Question: I'm trying to implement animated logo wich consist of two ImageView inside RelativeLayout. One is logo icon and other is "rays" behind it. "Rays" can be 3x larger then logo. I want to be able to set dimensions for it compound view (for example 200dp x 200dp), and let logo stretch this area, and rays to go beyond it. Is it possible?
Thank you in advance.

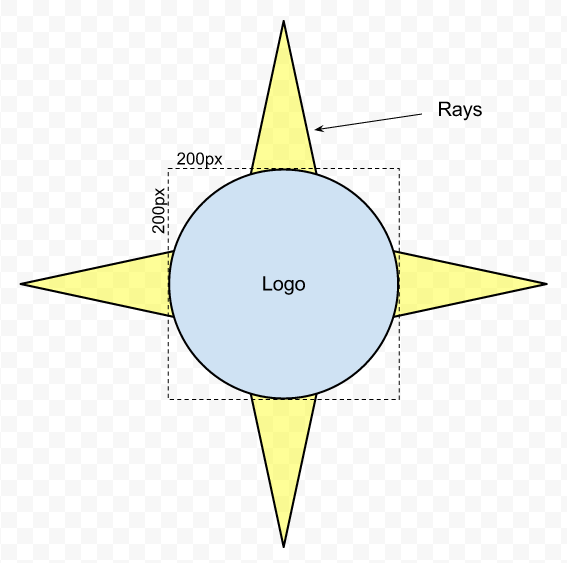
Answer: Short answer: No. Long Answer: Use <URL>.